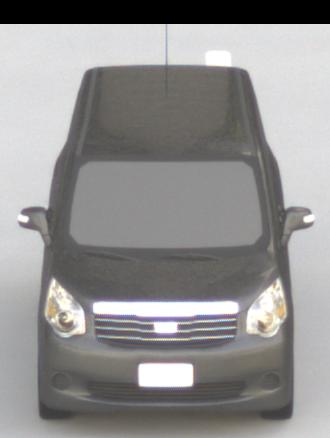
Make: Toyota
Model: Noah
Detailed model: Voxy R70G
Model produced from: 2007
Model produced until: 2013
Doors: 5
Color: gray
Road condition: dry road
Daytime: sunrise or sunset
Contrast: medium contrast